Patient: sex M, age 42
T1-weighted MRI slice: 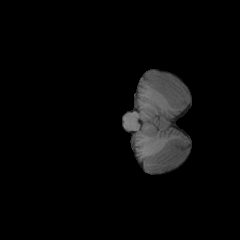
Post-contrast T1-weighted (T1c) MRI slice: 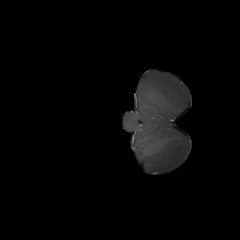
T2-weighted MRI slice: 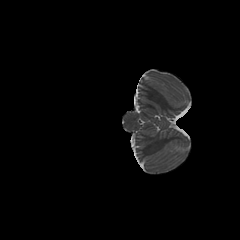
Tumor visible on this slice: no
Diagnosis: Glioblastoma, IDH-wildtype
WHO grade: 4